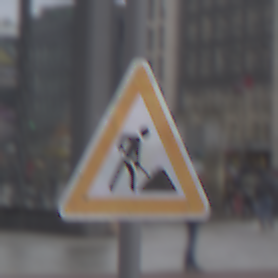
Verkehrszeichen: Arbeitsstelle
Umgebung: Outdoor, Urban
Tageszeit: MorningAfternoon
Wetter: Overcast
Licht: Natural
Jahreszeit: NotSpecified
Kontrast: LowContrast